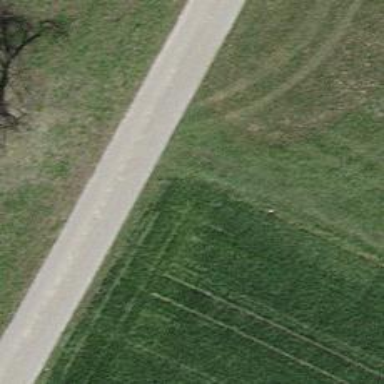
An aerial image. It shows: Service road with grade1 tracktype.